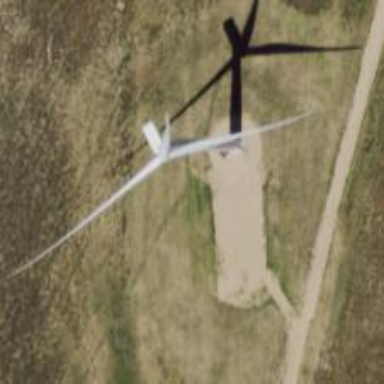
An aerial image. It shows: Wind generator using wind turbines of horizontal axis.